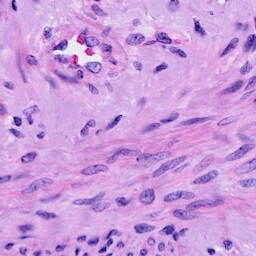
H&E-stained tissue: Cervix